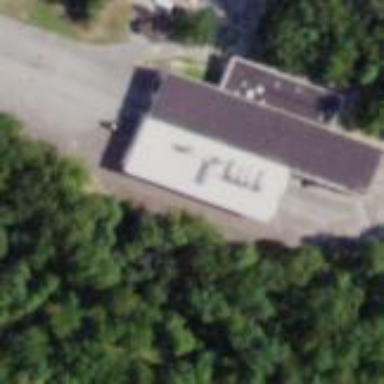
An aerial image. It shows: Building for vehicle inspection.